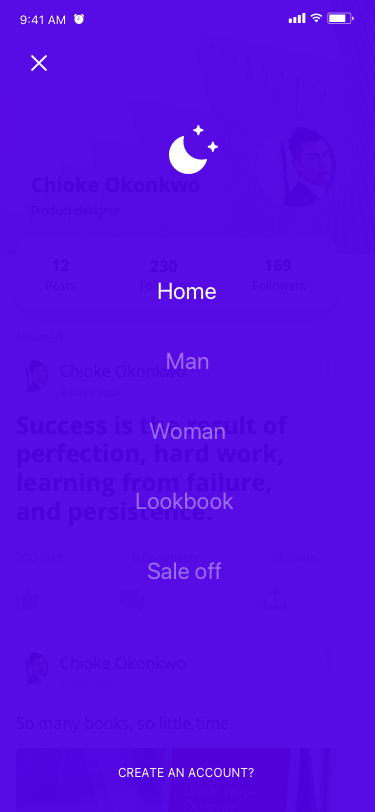
Text in this UI design:
Home
Woman
Man
Lookbook
Sale off
CREATE AN ACCOUNT?
9:41 AM